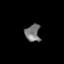
Tissue: skin
Cell type: Epithelial cells
Senescence score: 0.2647
Nuclear area (px): 251
Mean DAPI intensity: 120.299